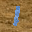
Label: 1